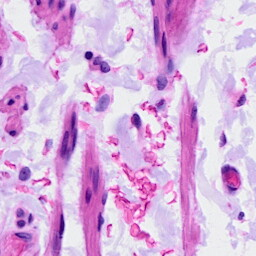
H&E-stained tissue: Ovarian